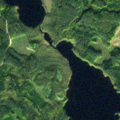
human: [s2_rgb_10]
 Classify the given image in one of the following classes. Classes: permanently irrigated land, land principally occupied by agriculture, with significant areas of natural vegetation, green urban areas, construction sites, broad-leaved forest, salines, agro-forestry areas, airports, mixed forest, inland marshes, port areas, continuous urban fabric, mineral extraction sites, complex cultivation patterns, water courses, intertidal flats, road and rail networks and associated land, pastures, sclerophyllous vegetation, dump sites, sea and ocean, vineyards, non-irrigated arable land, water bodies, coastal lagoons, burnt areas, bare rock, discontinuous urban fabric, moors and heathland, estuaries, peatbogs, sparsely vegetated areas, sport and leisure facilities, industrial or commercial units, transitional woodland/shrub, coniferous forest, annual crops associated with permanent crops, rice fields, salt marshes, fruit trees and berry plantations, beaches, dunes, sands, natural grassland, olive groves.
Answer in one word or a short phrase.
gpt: coniferous forest, mixed forest, water bodies